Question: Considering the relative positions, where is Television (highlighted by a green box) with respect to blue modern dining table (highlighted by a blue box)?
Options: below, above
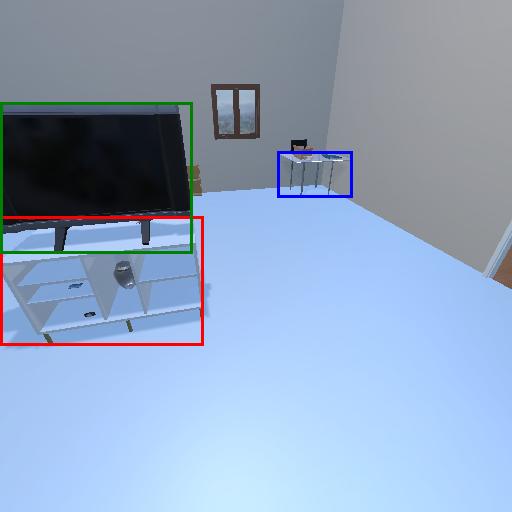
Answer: below